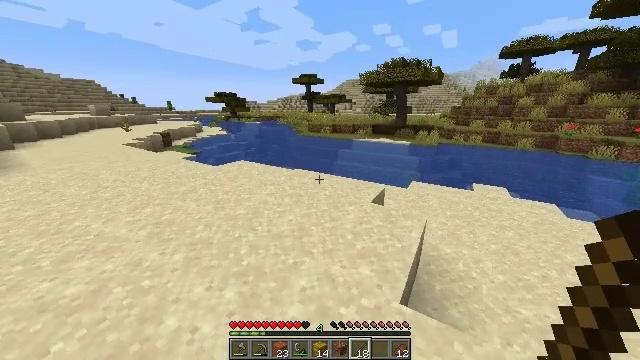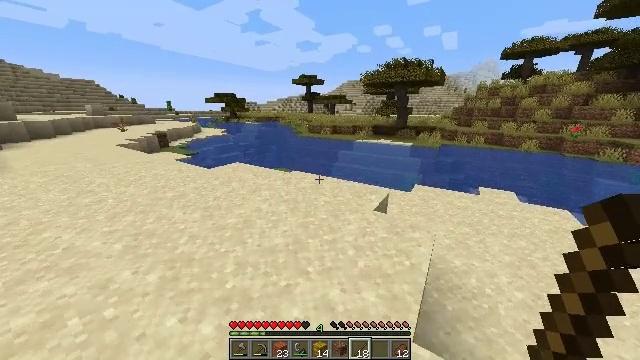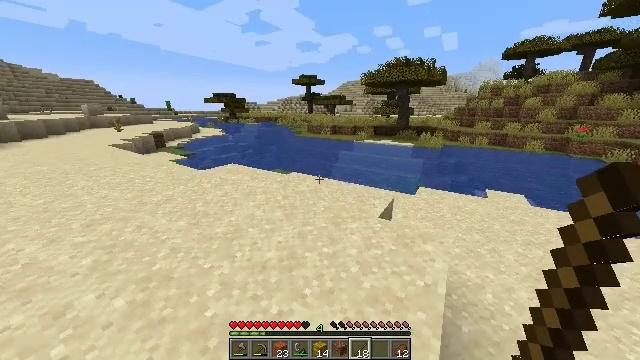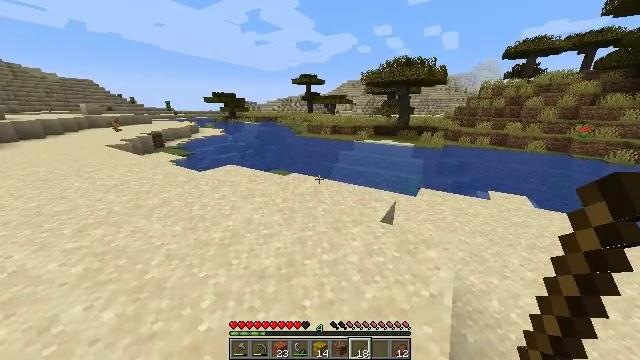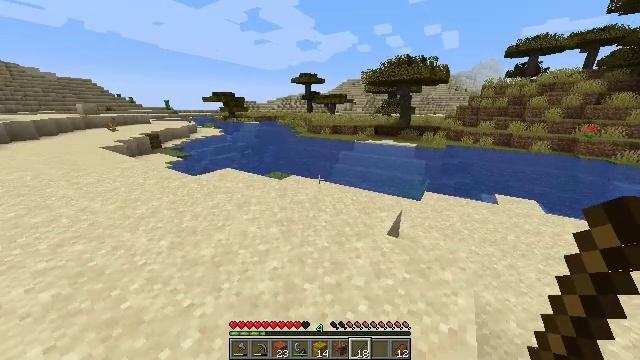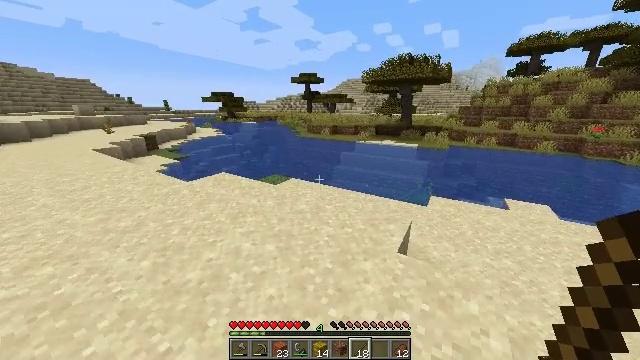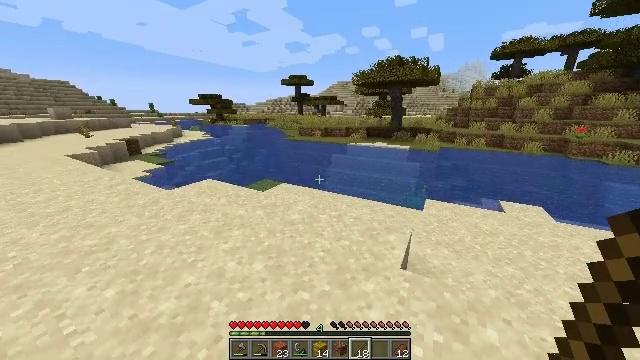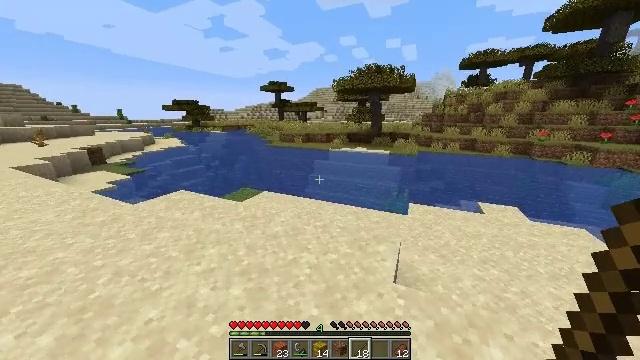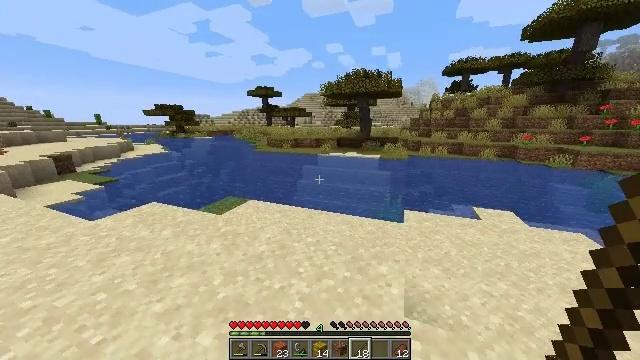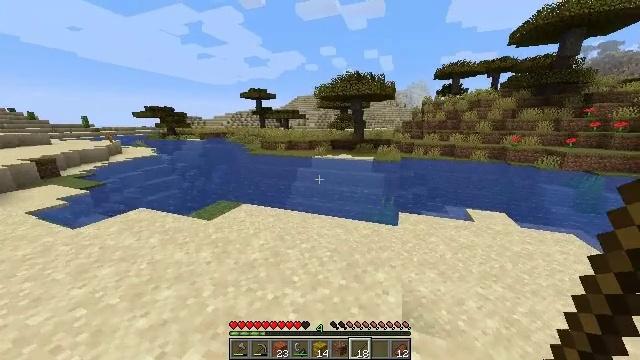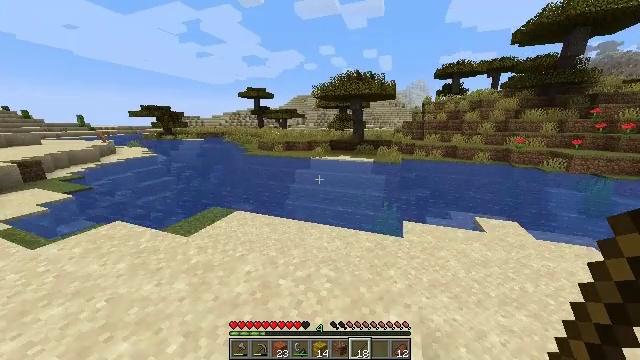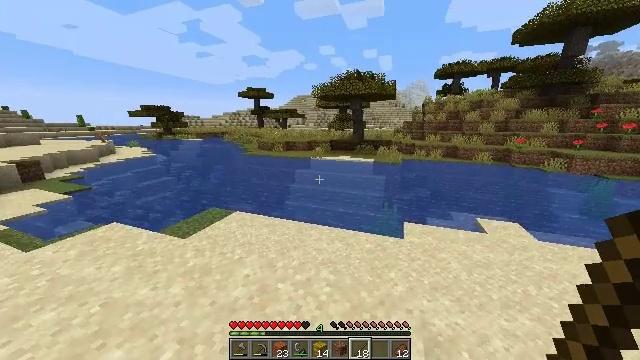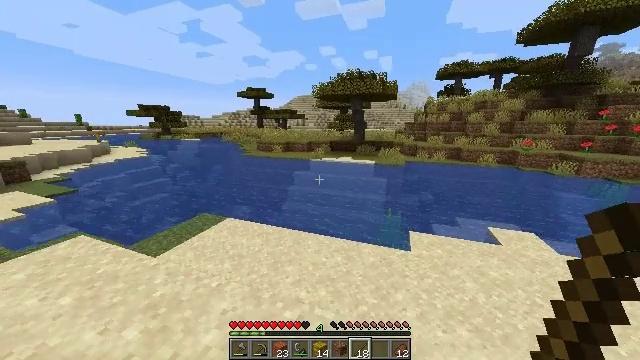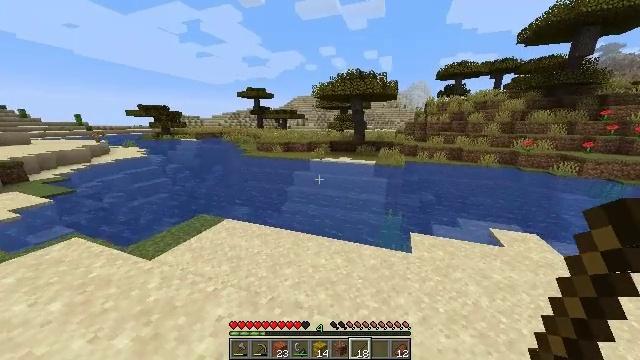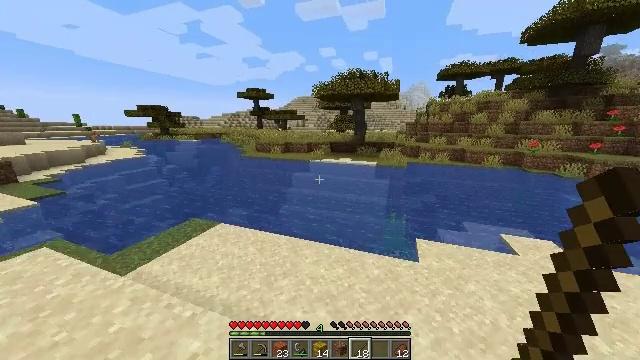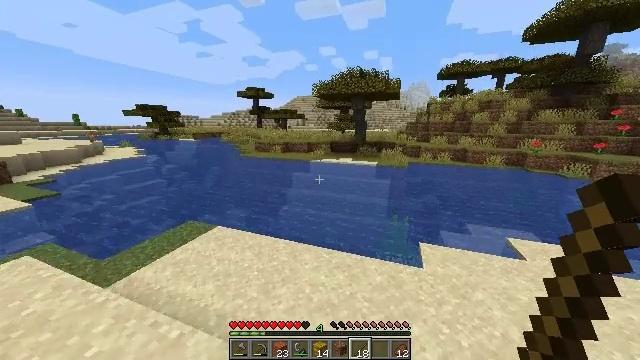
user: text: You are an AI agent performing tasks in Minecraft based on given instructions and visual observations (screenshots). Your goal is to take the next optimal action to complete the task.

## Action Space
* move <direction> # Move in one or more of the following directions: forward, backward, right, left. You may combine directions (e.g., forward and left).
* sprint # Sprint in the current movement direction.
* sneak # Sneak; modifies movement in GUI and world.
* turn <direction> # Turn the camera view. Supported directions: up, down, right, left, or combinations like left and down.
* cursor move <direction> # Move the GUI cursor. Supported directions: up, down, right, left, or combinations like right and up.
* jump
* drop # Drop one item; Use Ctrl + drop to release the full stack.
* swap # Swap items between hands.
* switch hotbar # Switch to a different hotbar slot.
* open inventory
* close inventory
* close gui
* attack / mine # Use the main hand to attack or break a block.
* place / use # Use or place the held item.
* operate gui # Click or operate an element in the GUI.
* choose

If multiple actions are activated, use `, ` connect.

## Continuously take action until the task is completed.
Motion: motion action
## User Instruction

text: Break the dead bush for sticks.
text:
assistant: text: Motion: move forward, sprint
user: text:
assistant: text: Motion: move forward, sprint
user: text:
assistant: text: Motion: move forward, sprint
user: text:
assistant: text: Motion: move forward, sprint
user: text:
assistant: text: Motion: move forward, sprint
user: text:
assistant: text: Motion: move forward, sprint, turn right
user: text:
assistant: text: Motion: move forward, sprint, turn right and up
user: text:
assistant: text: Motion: move forward, sprint, turn right and up
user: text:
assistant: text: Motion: move forward, sprint, turn right
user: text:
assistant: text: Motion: move forward, sprint
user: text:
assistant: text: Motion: move forward, sprint
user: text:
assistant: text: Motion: move forward, sprint
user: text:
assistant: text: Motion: move forward, sprint
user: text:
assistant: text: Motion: move forward, sprint
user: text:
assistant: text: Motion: move forward, sprint
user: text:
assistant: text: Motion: move forward, sprint
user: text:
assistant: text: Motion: move forward, sprint
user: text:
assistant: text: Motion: move forward, sprint
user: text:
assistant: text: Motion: move forward and move left, sprint
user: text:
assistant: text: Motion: move forward and move left, sprint
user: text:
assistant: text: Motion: move forward and move left, sprint
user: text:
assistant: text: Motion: move forward and move left, sprint
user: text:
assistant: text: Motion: move forward and move left, sprint
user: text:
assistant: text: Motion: move forward and move left, sprint
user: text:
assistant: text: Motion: move forward and move left, sprint
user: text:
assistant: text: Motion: move forward and move left, sprint
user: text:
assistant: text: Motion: move forward and move left, sprint, turn right and up
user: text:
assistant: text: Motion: move forward and move left, sprint, turn right and up
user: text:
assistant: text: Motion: move forward and move left, sprint
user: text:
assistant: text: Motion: move forward and move left, sprint, turn right and up